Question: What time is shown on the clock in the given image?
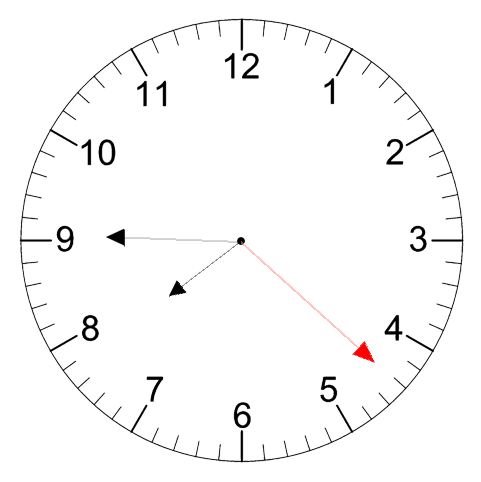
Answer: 07:45:22